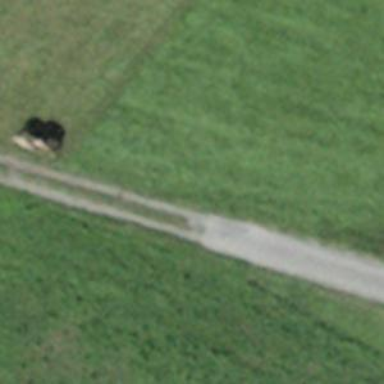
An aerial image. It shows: Track with grade 2 gravel surface.